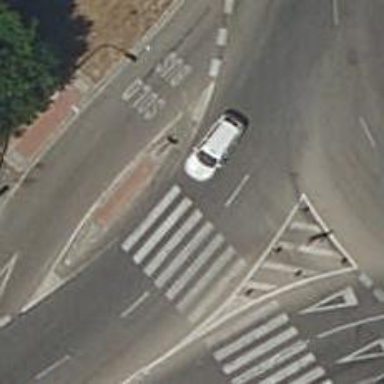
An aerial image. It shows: Marked crossing on the road.